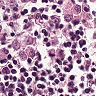
Metastatic tissue present: yes